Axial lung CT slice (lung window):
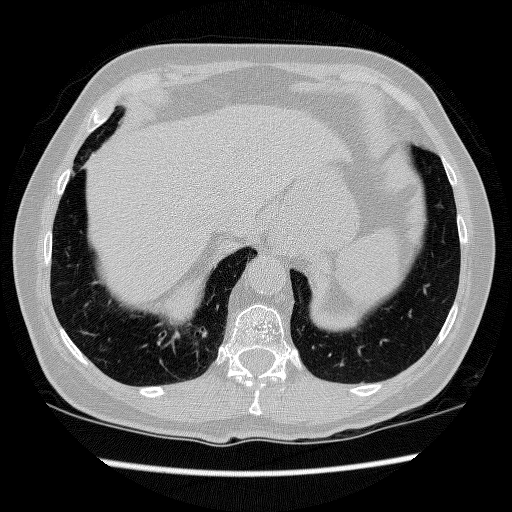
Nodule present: no